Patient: sex M, age 71
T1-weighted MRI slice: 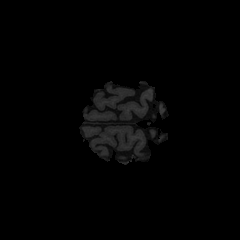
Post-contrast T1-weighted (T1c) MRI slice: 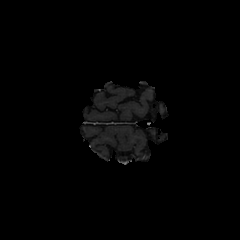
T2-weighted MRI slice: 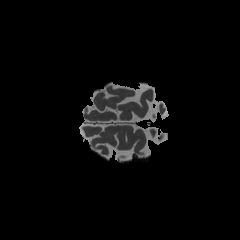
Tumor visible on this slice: no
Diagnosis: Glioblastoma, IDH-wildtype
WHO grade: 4